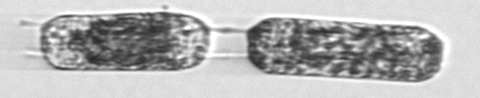
Label: Hemiaulus